Question: The code below produces the correct plot in a window and in a png file. However, in pdf-output when viewed with Acrobat 9 Pro under Windows 7, there are strange residual borders; these do not turn up with Sumatra viewer.

'''
library(ggplot2)
pdf("hist.pdf")
qplot(carat,data=diamonds,geom="histogram",binwidth=0.2,fill=carat>=1)
dev.off()
R version 3.0.2 (2013-09-25)
Platform: i386-w64-mingw32/i386 (32-bit)
locale:
[1] LC_COLLATE=German_Germany.1252 LC_CTYPE=German_Germany.1252 LC_MONETARY=German_Germany.1252
[4] LC_NUMERIC=C LC_TIME=German_Germany.1252
attached base packages:
[1] stats graphics grDevices utils datasets methods base
other attached packages:
[1] ggplot2_0.9.3.1
'''
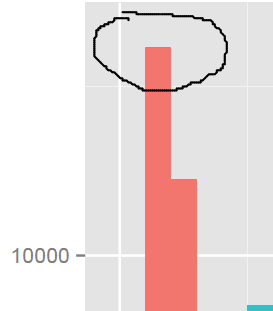
Answer: I would say that is a rendering artifact produced by Adobe. If you can post a link to the file I can give you more details about the problem.